Question: I created a basic clock using only div's (no images) and when rezing the clock arrows breaks and is off position as show here:

Why is this happening ? Can someone fix this for me? It's a single file no external files
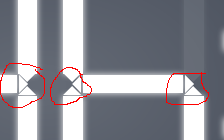
Answer: Wow, impressive. Im not sure this qualifies as a real answer but could lead you in the right direction...
Are you meaning when you zoom in in the browser? I once had a problem that turned out to be how different browsers render subpixels. Its not exactly your problem but I think its very similar.
This page describes the problem: <URL>.
The reason I think its related, is if you zoom in further on your page, the problem goes away but then comes back. It is how the browser is rendering elements that were never designed to be viewed at anything other than 100%.
You will notice too that if you zoom out the problem is the same.